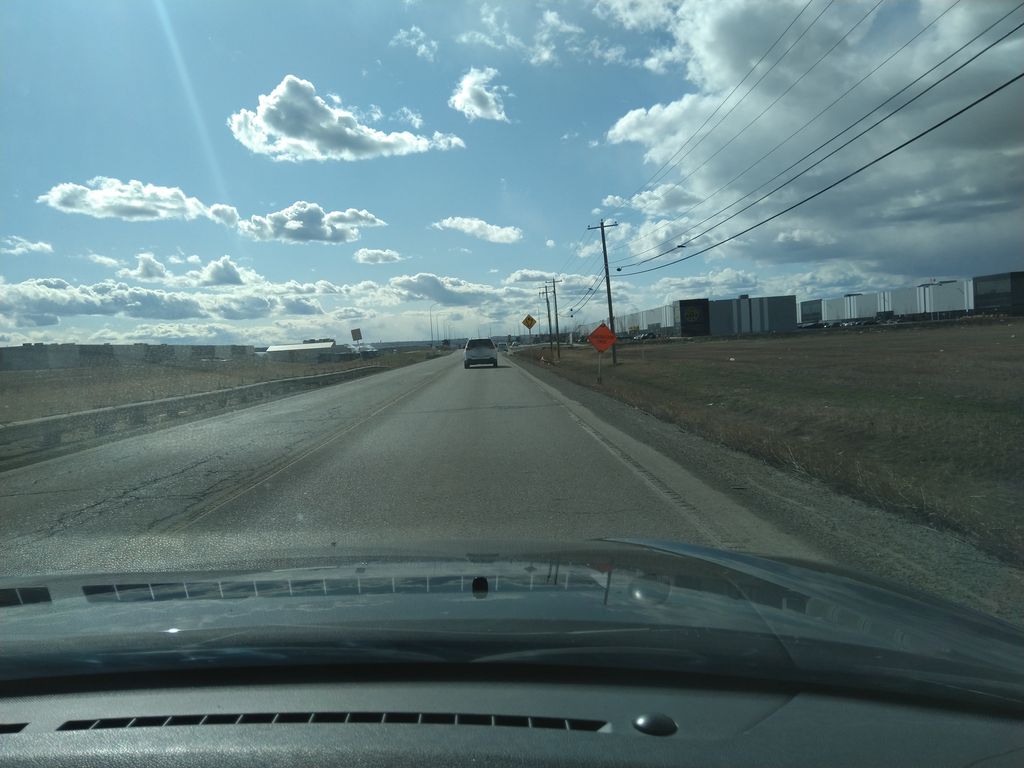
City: calgary